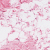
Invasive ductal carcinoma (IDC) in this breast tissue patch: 0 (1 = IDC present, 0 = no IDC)